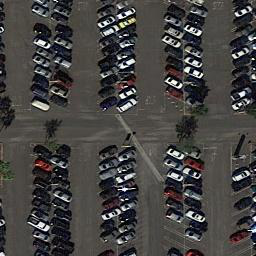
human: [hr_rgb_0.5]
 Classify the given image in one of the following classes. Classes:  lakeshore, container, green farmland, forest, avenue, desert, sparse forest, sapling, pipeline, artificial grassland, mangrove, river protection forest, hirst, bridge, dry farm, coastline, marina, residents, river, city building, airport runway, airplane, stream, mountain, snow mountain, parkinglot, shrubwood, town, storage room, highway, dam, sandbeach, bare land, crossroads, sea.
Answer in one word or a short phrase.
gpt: parkinglot